Question: I've sumbled upon a problem that never occured before : A white space ( " " ) in the body element.
Obviously, that little thing is screwing with the whole layout, and on top of it, it's actually .
I.E :
Instead of having this (when the browser render the page):
'''
<html>
<head>
<meta charset="utf-8">
<meta name="viewport" content="width=device-width, initial-scale=1.0, maximum-scale=1.0, target-densitydpi=medium-dpi, user-scalable=0" />
<script src="http://ajax.googleapis.com/ajax/libs/jquery/1.8.2/jquery.min.js"></script>
<script src="http://code.highcharts.com/highcharts.js"></script>
<script src="http://code.highcharts.com/modules/exporting.js"></script>
<script src="Scripts/json2.js"></script>
<!-- Stylesheets -->
<link rel="stylesheet" type="text/css"
href="css/desktop.css" />
...
</head>
'''
I have this :
'''
<html>
<head></head>
<body>
" " <!-- Here's the problem! -->
<! --Entire metas, scripts and whatnot is going here, too.
Probably because of that white space! -->
'''
I am literally puzzled as to what is causing the problem... I have been on the web for the past two hours, looking for every single link on google and stack overflow without much success...
Most suggestions that i found (but did not help me) were the following :
- Problem with the encode of the file, or the meta tag itself. But this is not the case for me, because i made sure that all of my files were encoded with utf 8 (no BOM).- Random illegal char in the document. I have tried to find it by doing a speudo dichotomic search (deleting half the document, nothing found? Proceed with the other half) but still had the problem in both case.- Problem is coming from an external file. The only file that tamper with this one is also encoded in UTF 8 (no BOM) and does not present any illegal char.
If anybody have a suggestion as to how to fix this, i'd be grateful. Sadly, this is not my project, so i have limited capabilities to troubleshoot what's going on / cannot revert to an older state.
Also, there's no css involved in this (this is no mere padding or anything).

<URL>
Update : The source now has whitespace before the doctype and is still doing the problem.
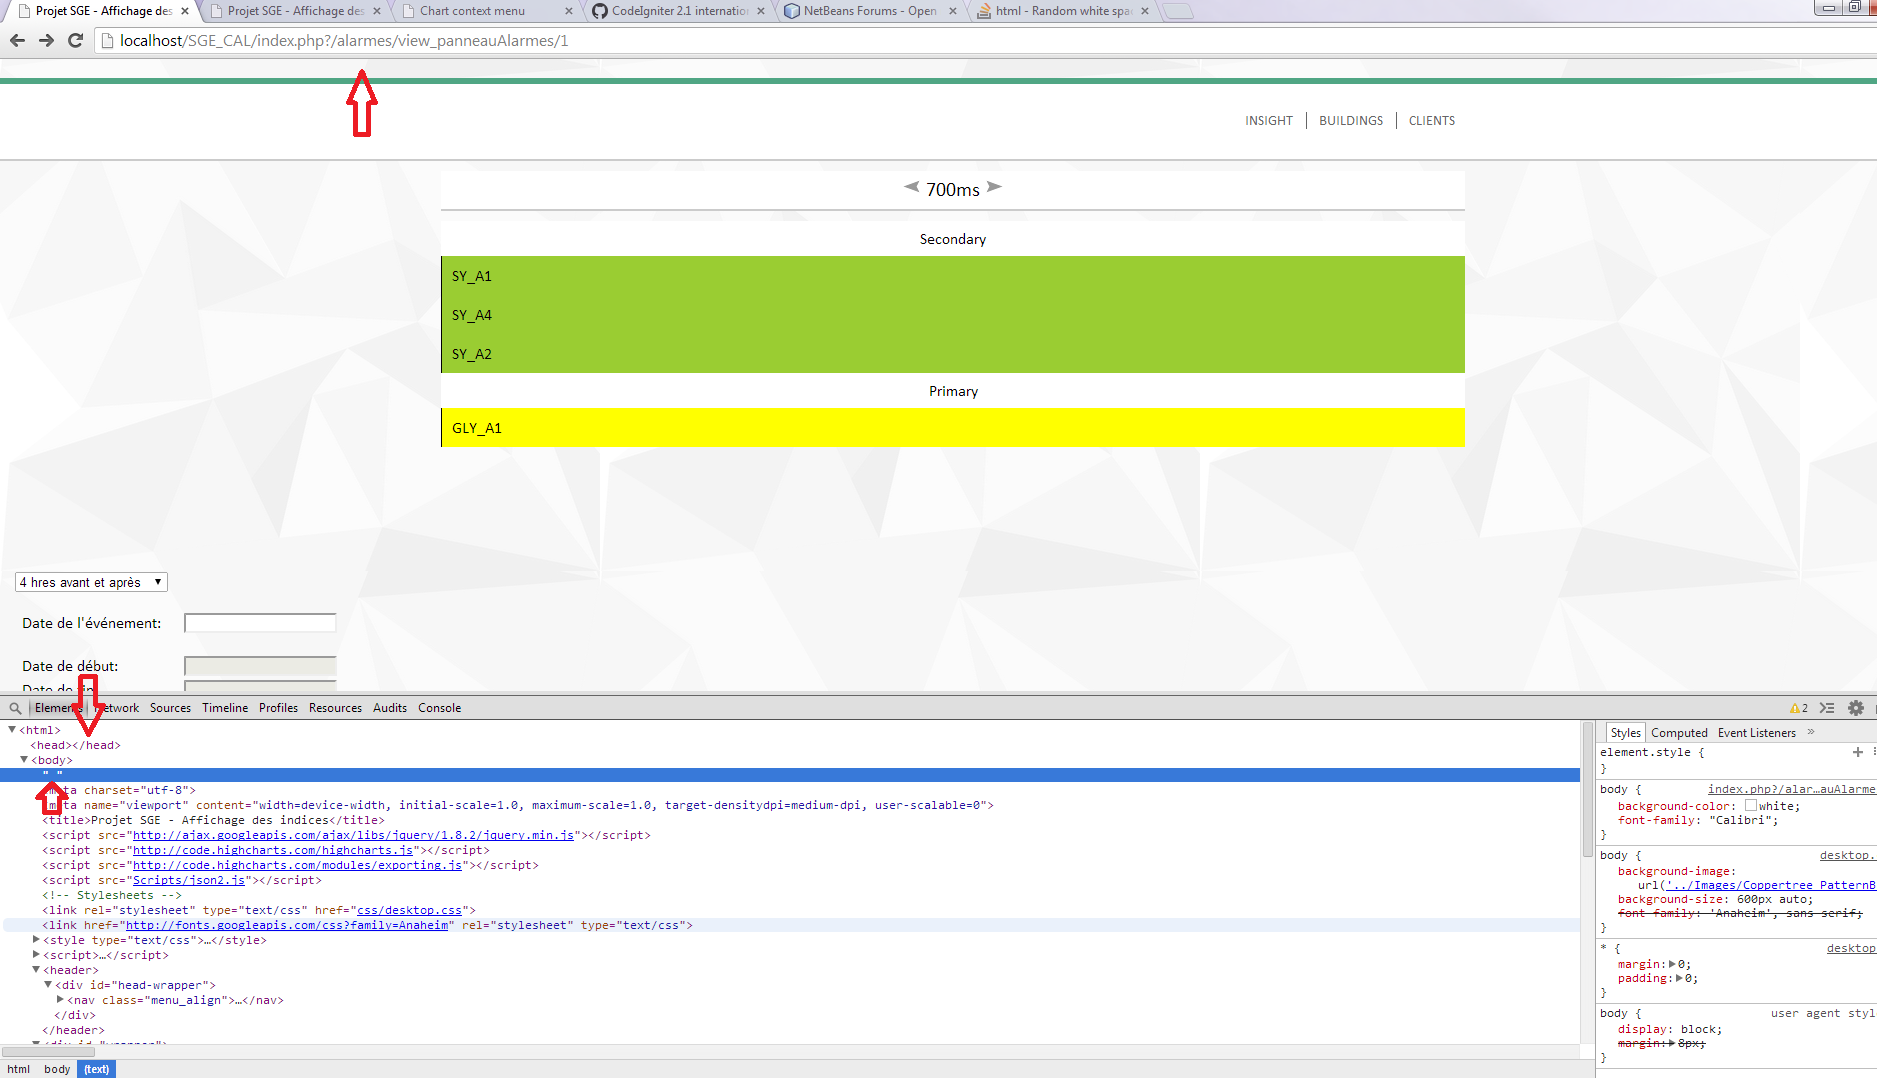
Answer: This was a weird one, but here we go:
After troubleshooting for several hours at my job, i managed to isolate the problem. It was coming from a file named "database.php".
Apparently, each time a call was made to the database, some kind of illegal caracter was created inside the file (maybe due to bad encoding? I don't know, i'm pretty sure i encoded the file in utf-8 without bom, but whatever).
I fixed the problem by starting from scratch and copying every single line by hand. I haven't encountered the problem since.